Question: I have an ASP.NET MVC 5 app and am trying to enable Windows Authentication. The development machine is Windows Server 2008 R2, IIS Express 8.0, Visual Studio 2013 & .NET Framework 4.5.
I get a 404 Not Found error when ever I browse the app. The app enters a redirect loop with . Eventually the 'ReturnUrl' ends up being very large as it gets appended to with each redirect.
My web.config looks like this:
'''
<system.web>
<authentication mode="Windows"/>
</system.web>
'''
I've tried setting the and settings on the Development Server properties.

I've also tried adding the following 'appSettings':
'''
<add key="autoFormsAuthentication" value="false"/>
<add key="enableSimpleMembership" value="false"/>
'''
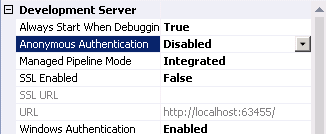
Answer: The 'ConfigureAuth' method in 'Startup.Auth.cs' contained the following code which needed to be removed for .
The code is used for with .
'''
// Enable the application to use a cookie to store information for the signed in user
app.UseCookieAuthentication(new CookieAuthenticationOptions
{
AuthenticationType = DefaultAuthenticationTypes.ApplicationCookie,
LoginPath = new PathString("/Account/Login")
});
// Use a cookie to temporarily store information about a user logging in with a third party login provider
app.UseExternalSignInCookie(DefaultAuthenticationTypes.ExternalCookie);
'''